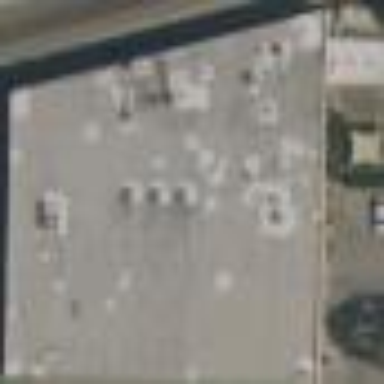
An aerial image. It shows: Factory building.